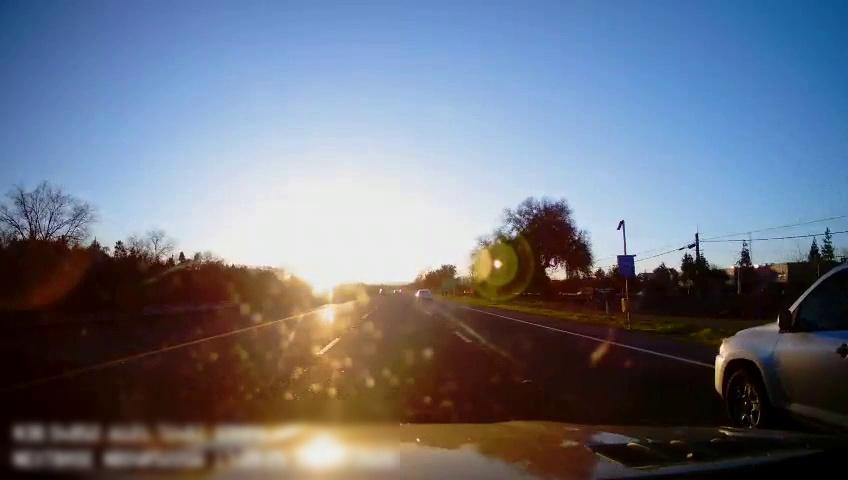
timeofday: Day
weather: Sunny
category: Drivable Space
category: Vehicles | SUV
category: Vehicles | Car
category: Lanes | Alternate Lane
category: Lanes | Current Lane
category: Lanes | Current Lane
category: Lanes | Alternate Lane
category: Traffic | Signs